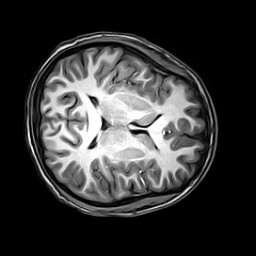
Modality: T1w
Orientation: axial
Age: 20
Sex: female